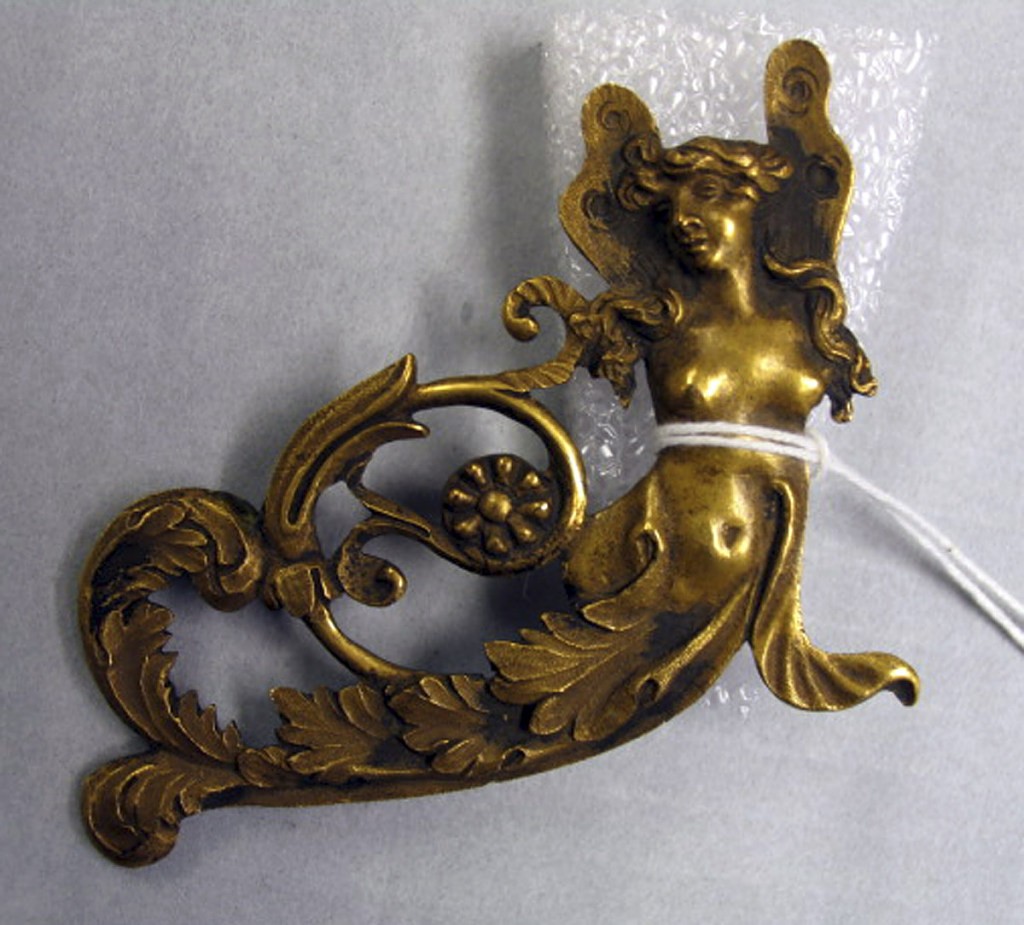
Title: Furniture mount
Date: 19th century
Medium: Gilt bronze
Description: Foliate mermaid with post in the middle of the back.